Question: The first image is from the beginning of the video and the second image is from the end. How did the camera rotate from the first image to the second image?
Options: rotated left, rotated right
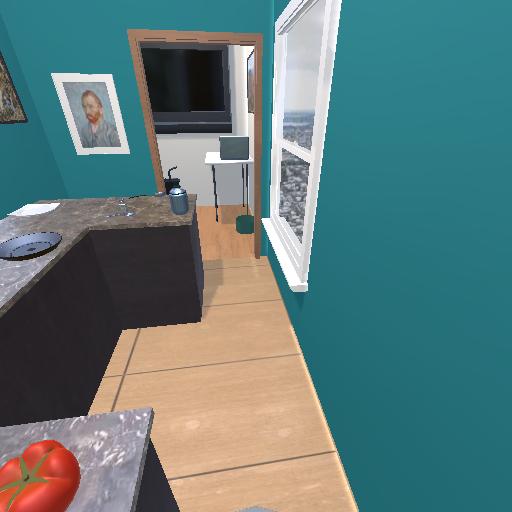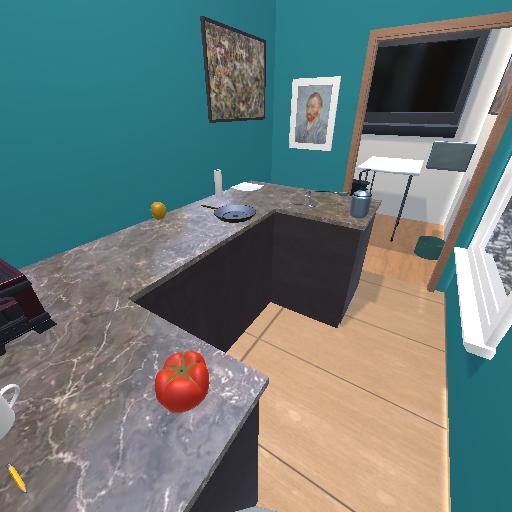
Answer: rotated left